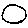
Label: circle